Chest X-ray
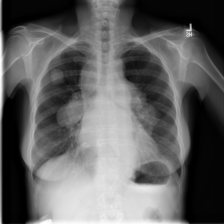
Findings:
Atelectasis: negative
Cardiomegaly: negative
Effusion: negative
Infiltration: negative
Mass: negative
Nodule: negative
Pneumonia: negative
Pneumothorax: negative
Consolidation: negative
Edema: negative
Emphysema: negative
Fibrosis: negative
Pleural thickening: negative
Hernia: negative